Interaction volume radius: 5 \u00c5
Interaction volume height: 20 \u00c5
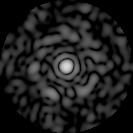
Disorder parameter: 0.8832